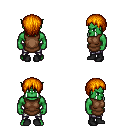
a pixel art fantasy rpg character, male body template, orc, green skin, brown tunic, metal pants, dark blonde plain hairstyle, black shoes, four views (front, back, left, right), 2x2 character sprite sheet, small pixel art, hard edges, no anti-aliasing